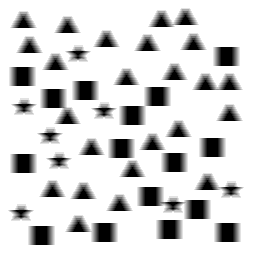
Squares: 16
Triangles: 24
Stars: 8
Total shapes: 48